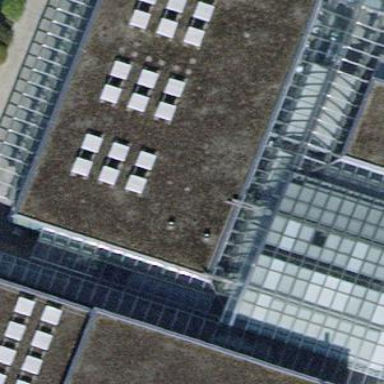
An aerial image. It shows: Retail building with grey roof.